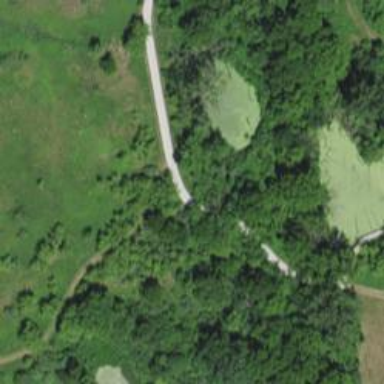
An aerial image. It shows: Natural path.